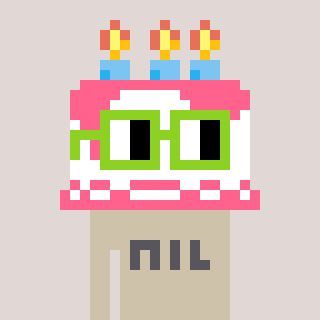
a pixel art character with square light green glasses, a cake-shaped head and a bege-colored body on a warm background